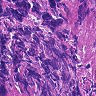
Metastatic tissue present: no